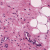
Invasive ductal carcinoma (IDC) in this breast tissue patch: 0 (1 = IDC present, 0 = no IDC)